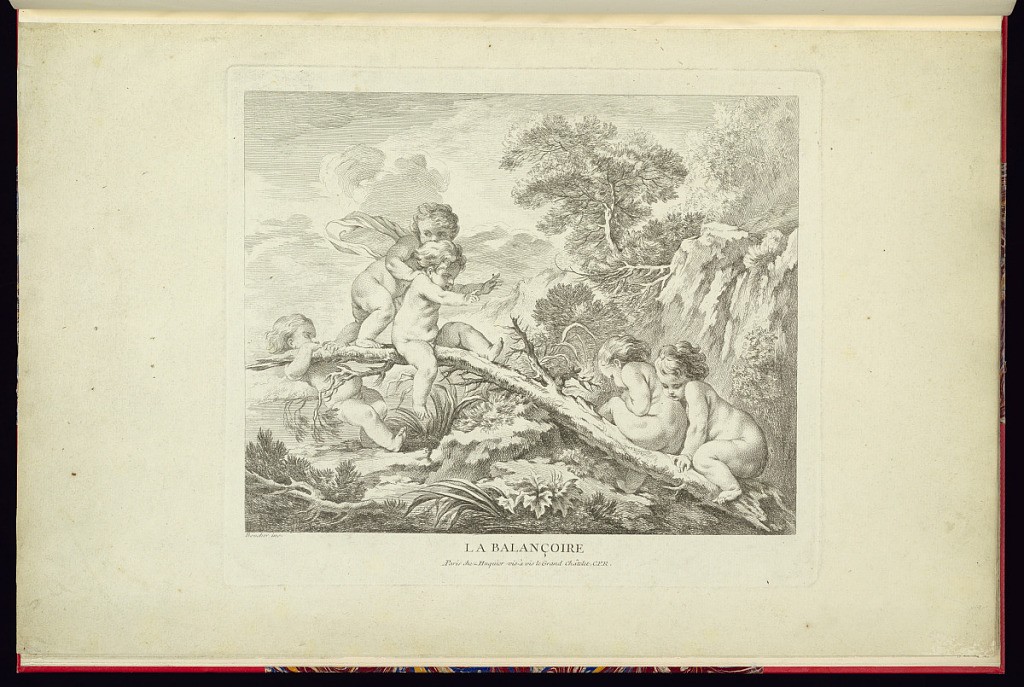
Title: LA BALANÇOIRE
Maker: François Boucher, French, 1703–1770
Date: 1738
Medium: Etching and engraving on laid paper
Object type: Print
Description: A group of five putti playing seesaw with a large branch in a landscape. The plate is titled and signed.